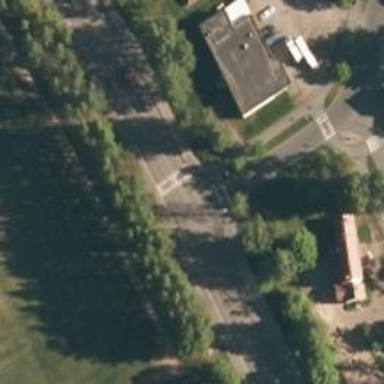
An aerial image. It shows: Asphalt cycleway.